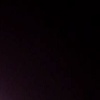
Label: space